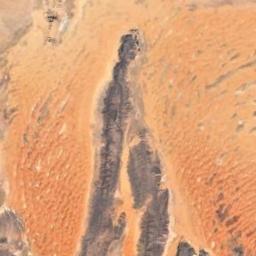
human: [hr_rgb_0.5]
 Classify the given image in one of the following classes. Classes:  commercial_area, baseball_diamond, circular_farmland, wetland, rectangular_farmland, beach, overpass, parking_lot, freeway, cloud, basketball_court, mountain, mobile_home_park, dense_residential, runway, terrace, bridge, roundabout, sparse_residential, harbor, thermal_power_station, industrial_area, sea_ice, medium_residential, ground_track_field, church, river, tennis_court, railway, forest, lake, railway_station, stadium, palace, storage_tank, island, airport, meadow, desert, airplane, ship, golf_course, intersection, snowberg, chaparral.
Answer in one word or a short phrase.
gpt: desert